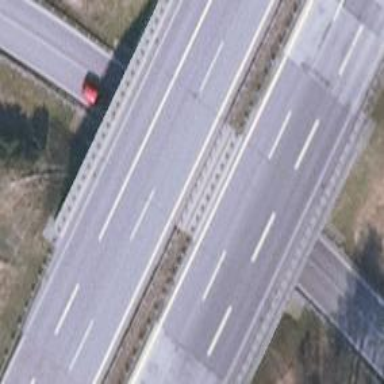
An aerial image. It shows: Secondary road with asphalt surface.